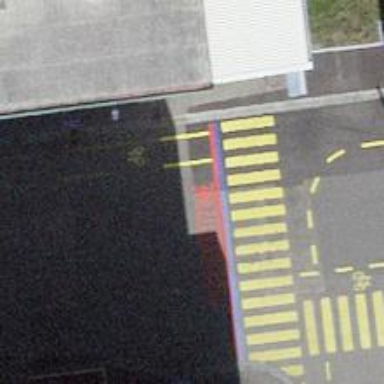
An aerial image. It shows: Uncontrolled zebra crossing on the road.